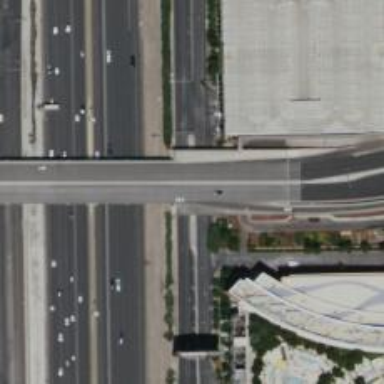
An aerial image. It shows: Motorway junction.